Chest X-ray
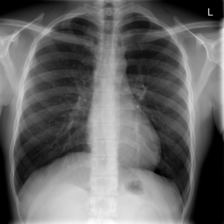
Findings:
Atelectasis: negative
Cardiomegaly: negative
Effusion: negative
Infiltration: negative
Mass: negative
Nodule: negative
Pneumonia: negative
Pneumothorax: negative
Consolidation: negative
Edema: negative
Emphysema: negative
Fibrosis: negative
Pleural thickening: negative
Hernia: negative